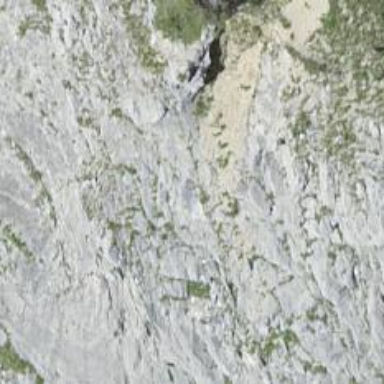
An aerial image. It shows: Natural cliff.